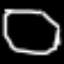
Label: octagon